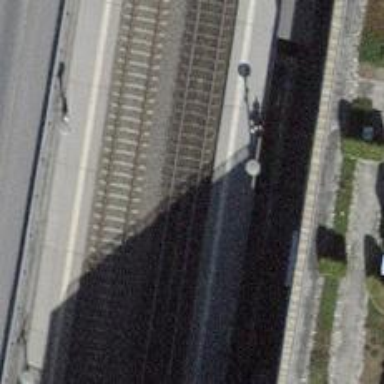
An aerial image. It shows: Public transport stop position along the railway.